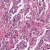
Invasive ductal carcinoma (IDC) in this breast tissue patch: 1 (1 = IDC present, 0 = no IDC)